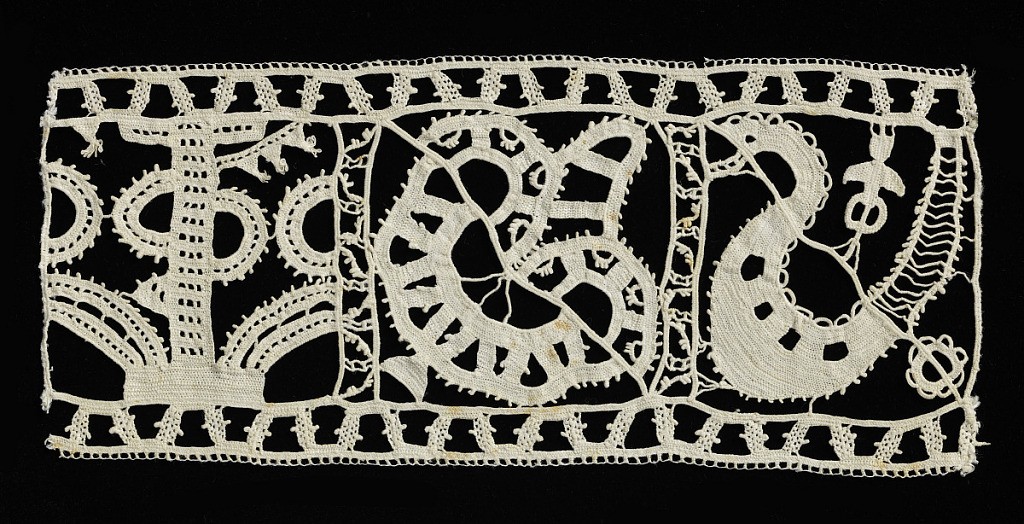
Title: Band
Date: late 16th–early 17th century
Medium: linen Technique: grid of laid cord with needle lace (reticella style)
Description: Band of reticella has three compartments showing a sea creature and other decorative motifs.